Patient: sex F, age 60
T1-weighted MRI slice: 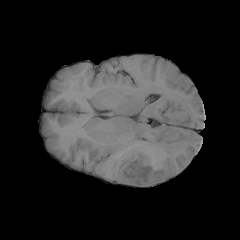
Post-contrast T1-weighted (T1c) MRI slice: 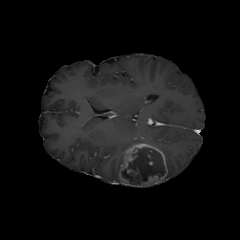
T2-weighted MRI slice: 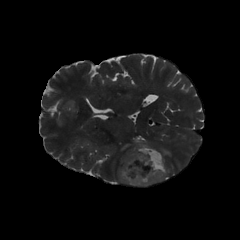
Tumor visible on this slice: yes
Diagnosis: Glioblastoma, IDH-wildtype
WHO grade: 4